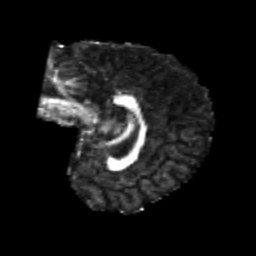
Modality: FA
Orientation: sagittal
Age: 22
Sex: female
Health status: healthy
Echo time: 0.074 s